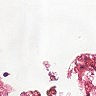
Metastatic tissue present: no